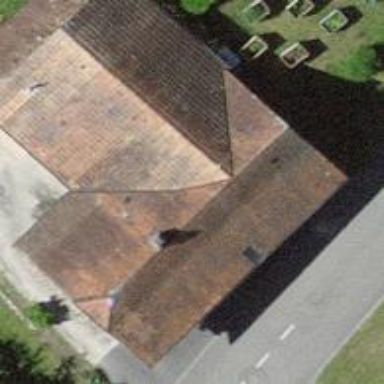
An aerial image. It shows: Farm building.